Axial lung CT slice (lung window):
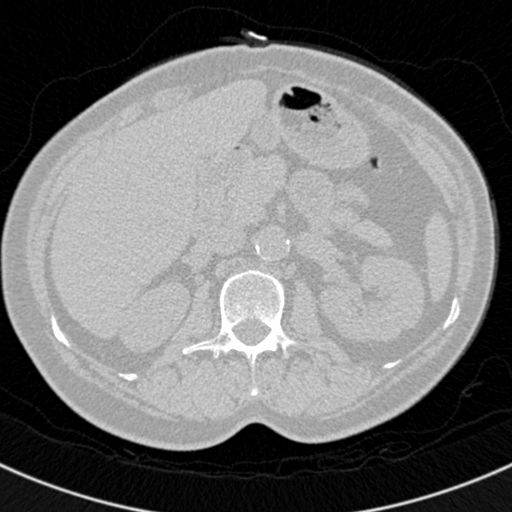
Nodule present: no